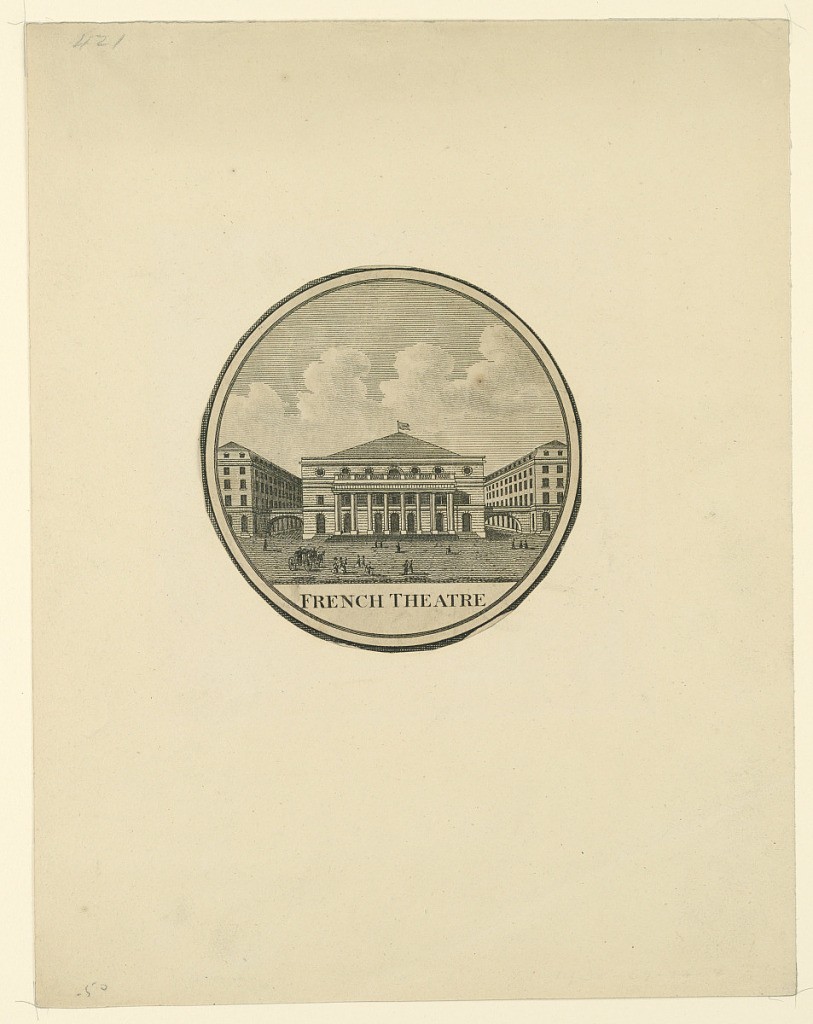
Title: Théatre Français, Paris
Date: ca. 1790
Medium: Engraving on paper
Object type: Print
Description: Circular. Straight view of the facade with the two neighboring houses. In front is the square with walkers and a carriage. Caption: "FRENCH THEATRE". In the shape of a frame medallion, with shadowed background outside.